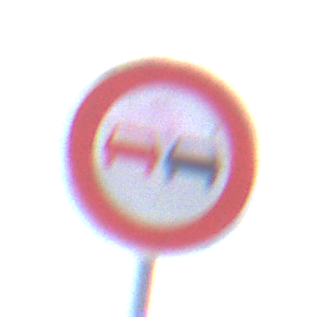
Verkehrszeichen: Ueberholverbot
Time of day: Midday
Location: Outdoor (Nature)
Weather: PartlyCloudy
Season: NotSpecified
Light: Natural